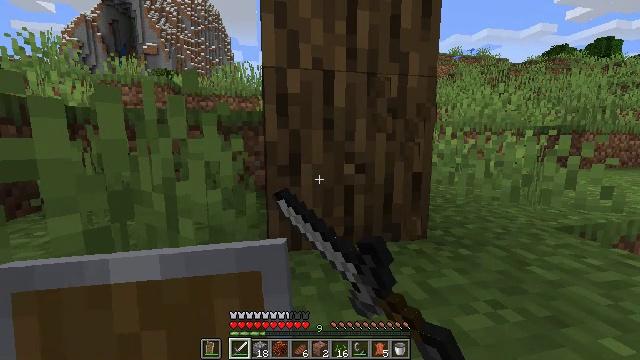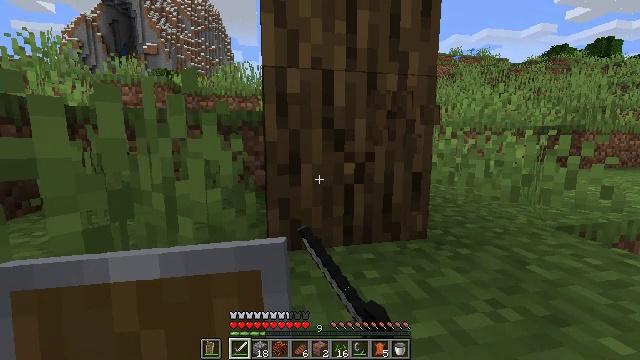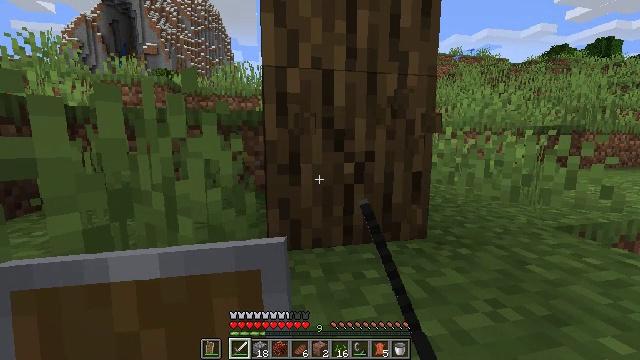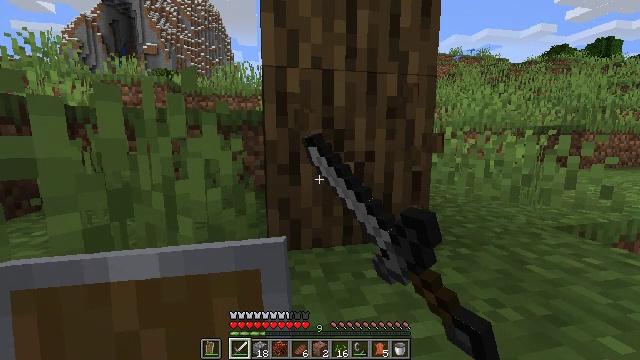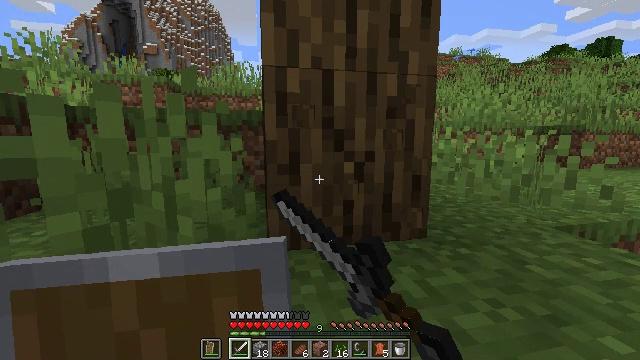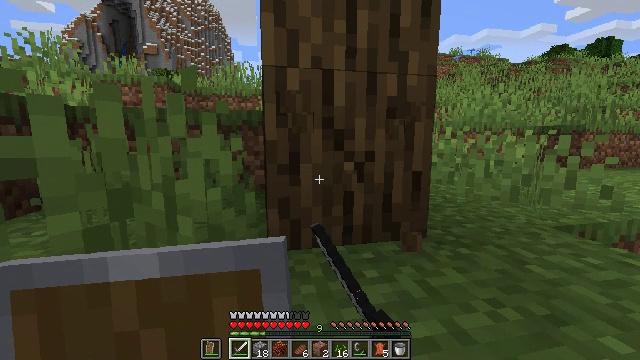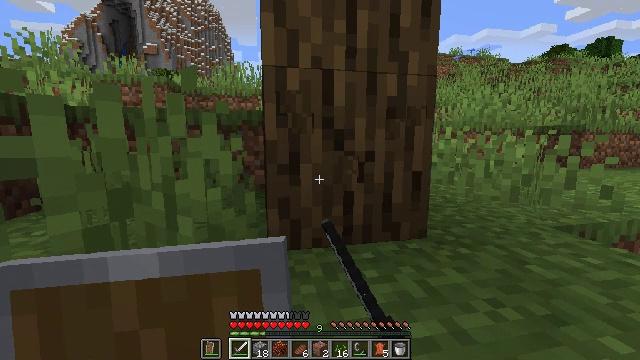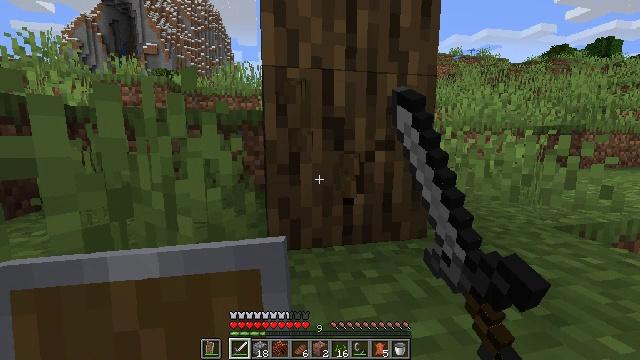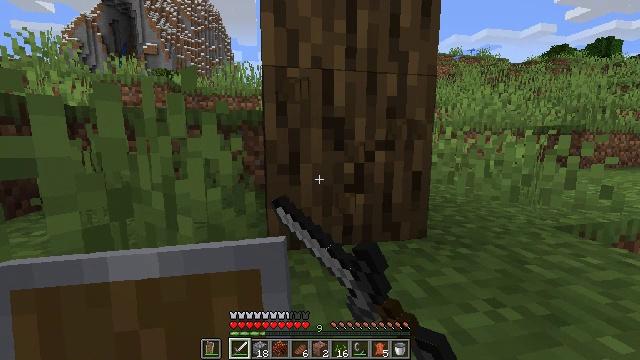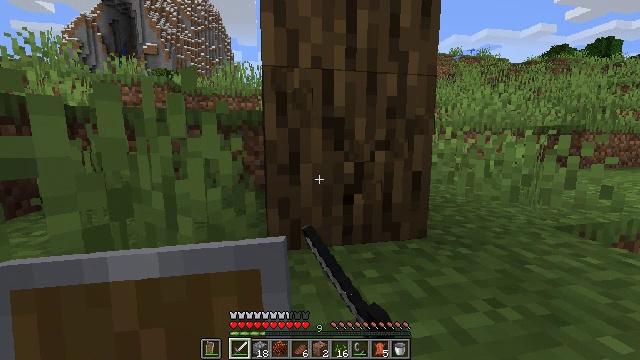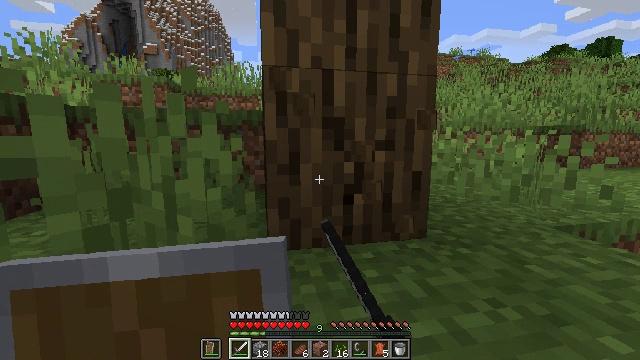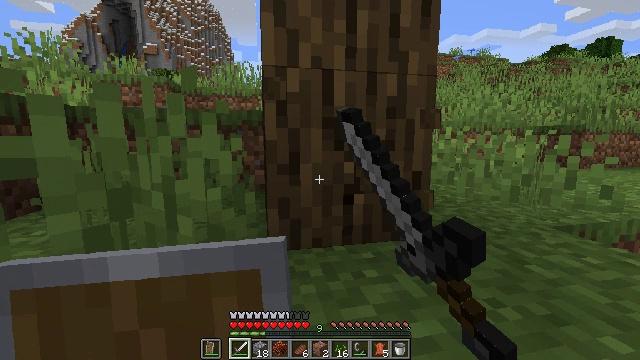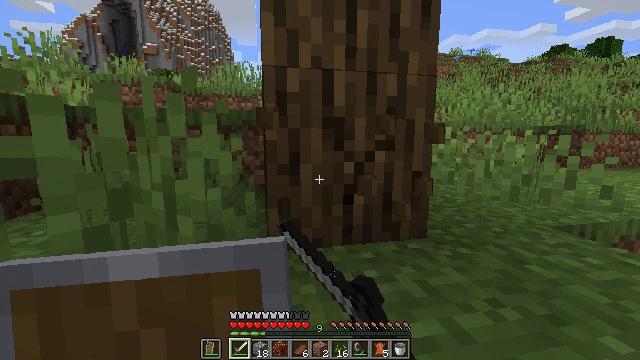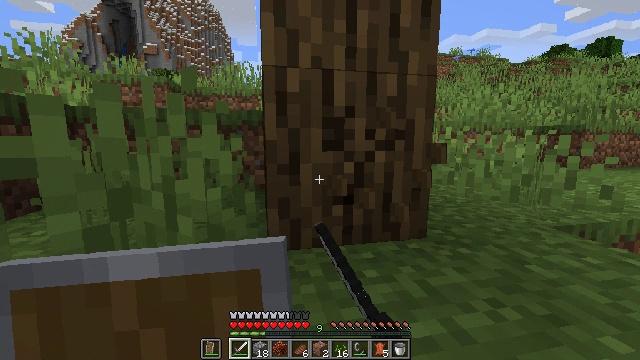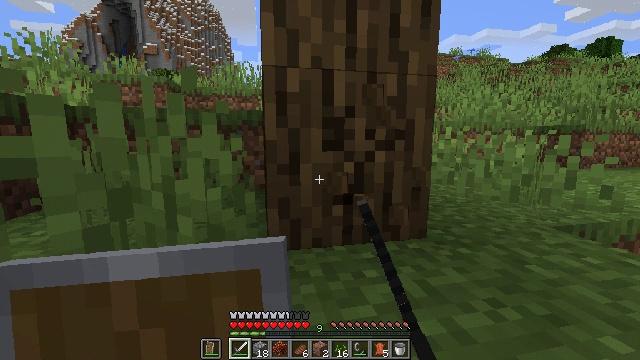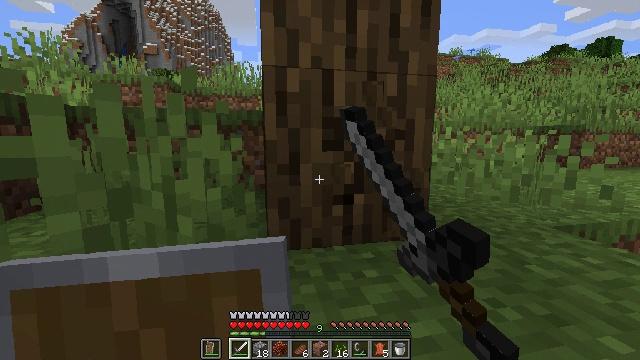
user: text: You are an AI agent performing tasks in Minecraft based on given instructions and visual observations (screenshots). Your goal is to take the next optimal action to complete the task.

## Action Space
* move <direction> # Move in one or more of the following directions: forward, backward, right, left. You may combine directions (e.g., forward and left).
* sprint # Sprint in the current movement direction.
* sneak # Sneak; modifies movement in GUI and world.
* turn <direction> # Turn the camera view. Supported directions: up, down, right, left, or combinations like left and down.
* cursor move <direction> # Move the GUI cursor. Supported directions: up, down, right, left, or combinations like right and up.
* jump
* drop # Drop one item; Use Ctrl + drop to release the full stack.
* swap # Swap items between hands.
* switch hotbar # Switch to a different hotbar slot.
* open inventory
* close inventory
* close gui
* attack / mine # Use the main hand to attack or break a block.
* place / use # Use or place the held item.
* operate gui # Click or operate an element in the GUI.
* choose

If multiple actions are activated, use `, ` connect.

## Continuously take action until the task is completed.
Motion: motion action
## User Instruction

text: Mine the oak log.
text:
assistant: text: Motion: attack / mine
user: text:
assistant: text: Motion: attack / mine
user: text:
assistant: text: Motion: attack / mine
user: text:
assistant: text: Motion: attack / mine
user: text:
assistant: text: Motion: attack / mine
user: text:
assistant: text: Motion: attack / mine
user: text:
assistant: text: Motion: attack / mine
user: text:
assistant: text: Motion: attack / mine
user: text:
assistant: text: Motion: attack / mine
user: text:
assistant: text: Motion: attack / mine
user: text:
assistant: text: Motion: attack / mine
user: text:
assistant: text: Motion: attack / mine
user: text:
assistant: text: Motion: attack / mine
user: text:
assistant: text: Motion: attack / mine
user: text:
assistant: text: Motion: attack / mine
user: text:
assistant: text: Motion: attack / mine
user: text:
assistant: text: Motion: attack / mine
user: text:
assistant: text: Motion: attack / mine
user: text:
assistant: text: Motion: attack / mine
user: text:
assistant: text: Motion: attack / mine
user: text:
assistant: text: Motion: attack / mine
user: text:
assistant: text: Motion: attack / mine
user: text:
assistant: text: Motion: attack / mine
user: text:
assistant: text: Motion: attack / mine
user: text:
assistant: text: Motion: attack / mine
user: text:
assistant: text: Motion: attack / mine
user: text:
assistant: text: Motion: attack / mine
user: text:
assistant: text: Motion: attack / mine
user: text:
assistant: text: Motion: attack / mine
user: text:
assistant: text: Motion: attack / mine